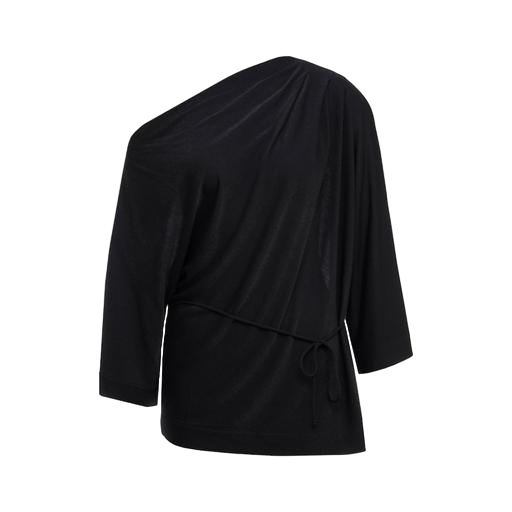
black one-shoulder top, black asymmetrical one-shoulder top, one shoulder shirt, white background